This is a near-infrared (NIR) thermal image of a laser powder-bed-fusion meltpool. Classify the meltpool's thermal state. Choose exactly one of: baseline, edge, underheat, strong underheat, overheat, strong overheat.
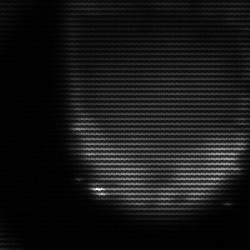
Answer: edge